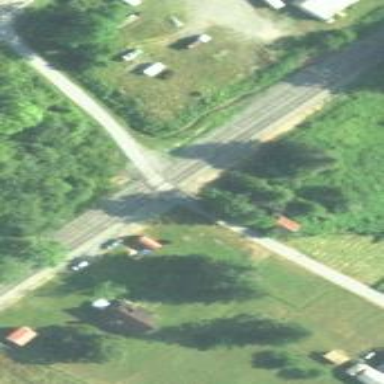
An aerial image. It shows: Railway level crossing.